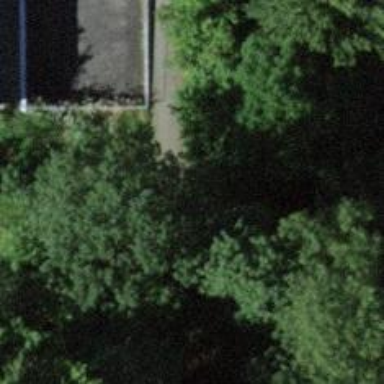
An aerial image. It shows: Footway on bridge.